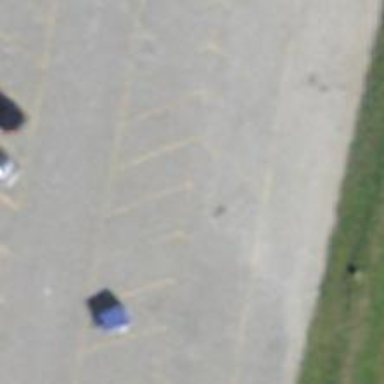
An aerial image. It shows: Parking area with surface.